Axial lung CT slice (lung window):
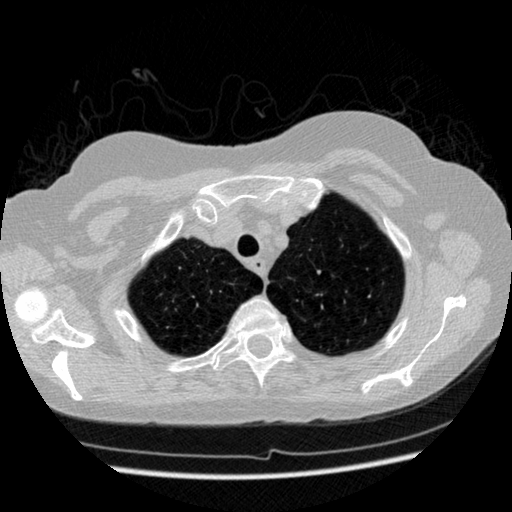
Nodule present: no